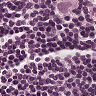
Metastatic tissue present: yes